Interaction volume radius: 5 \u00c5
Interaction volume height: 25 \u00c5
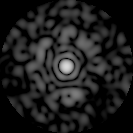
Disorder parameter: 0.8447